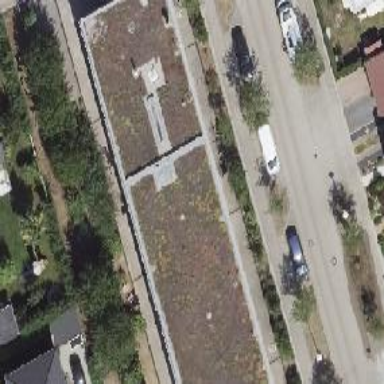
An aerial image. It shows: Flat roof kindergarten building.